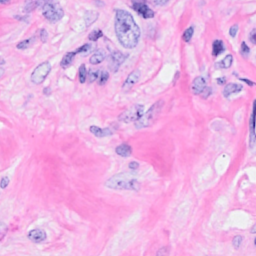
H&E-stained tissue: Breast